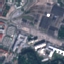
Land use / land cover class: Industrial